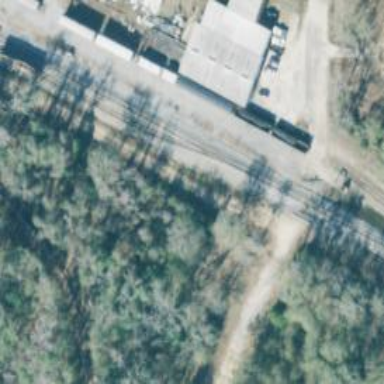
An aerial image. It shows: Railway siding with rails.